Question: I have a project that manages a database with Core Data. This DB works fine, but I need to add a new field in a table. When I create a new version of the data model, add the field and back to create the 'NSManagedObject' subclasses (autogenerated). the application finishes with an error about "unrecognized selector" in the new field that I added.
The new autogenerated table is the next:
'''
#import <Foundation/Foundation.h>
#import <CoreData/CoreData.h>
@class Session;
@interface File : NSManagedObject
@property (nonatomic, retain) NSDate * date;
@property (nonatomic, retain) NSString * fileType;
@property (nonatomic, retain) NSString * pathFile;
@property (nonatomic, retain) NSString * name; // NEW FIELD
@property (nonatomic, retain) Session *session;
@end
'''
'''
#import "File.h"
#import "Session.h"
@implementation File
@dynamic date;
@dynamic fileType;
@dynamic pathFile;
@dynamic name; // NEW FIELD
@dynamic session;
@end
'''
These are all the relationships in the database:

And this is the creation of the entity in the code:
'''
File *newFile = [File createEntity];
newFile.pathFile = pathFile;
newFile.fileType = @"Video";
newFile.name = @"Video 1";
newFile.date = [[NSDate alloc] init];
if ([sessionPicker selected] < sessions.count) {
newFile.session = [sessions objectAtIndex:[sessionPicker selected]];
}
[[NSManagedObjectContext defaultContext]saveToPersistentStoreWithCompletion:nil];
'''
And the error that I mentioned before is the next (only fails in the new field, if I comment the line to add the name of the file, the creation works fine):
'''
Terminating app due to uncaught exception 'NSInvalidArgumentException', reason: '-[File setName:]: unrecognized selector sent to instance 0xc667770'
'''
I tried to remove the references to datamodel and added them again, but this fails too. Also, I tried to clean the project and remove the app of the simulator, but this fails too.
Any solution or suggestion, please?
'''
(lldb) po [[newFile entity] properties]
<__NSArrayM 0xc6f7340>(
(<NSAttributeDescription: 0xc2ac350>), name date, isOptional 1, isTransient 0, entity File, renamingIdentifier date, validation predicates (
), warnings (
), versionHashModifier (null)
userInfo {
}, attributeType 900 , attributeValueClassName NSDate, defaultValue (null),
(<NSAttributeDescription: 0xc2ac3a0>), name fileType, isOptional 0, isTransient 0, entity File, renamingIdentifier fileType, validation predicates (
), warnings (
), versionHashModifier (null)
userInfo {
}, attributeType 700 , attributeValueClassName NSString, defaultValue (null),
(<NSAttributeDescription: 0xc2ac3f0>), name pathFile, isOptional 0, isTransient 0, entity File, renamingIdentifier pathFile, validation predicates (
), warnings (
), versionHashModifier (null)
userInfo {
}, attributeType 700 , attributeValueClassName NSString, defaultValue (null),
(<NSAttributeDescription: 0xc2ac440>), name syncID, isOptional 1, isTransient 0, entity File, renamingIdentifier syncID, validation predicates (
), warnings (
), versionHashModifier (null)
userInfo {
}, attributeType 700 , attributeValueClassName NSString, defaultValue (null),
(<NSRelationshipDescription: 0xc2acc50>), name session, isOptional 1, isTransient 0, entity File, renamingIdentifier session, validation predicates (
), warnings (
), versionHashModifier (null)
userInfo {
}, destination entity Session, inverseRelationship files, minCount 0, maxCount 1, isOrdered 0, deleteRule 1
)
'''
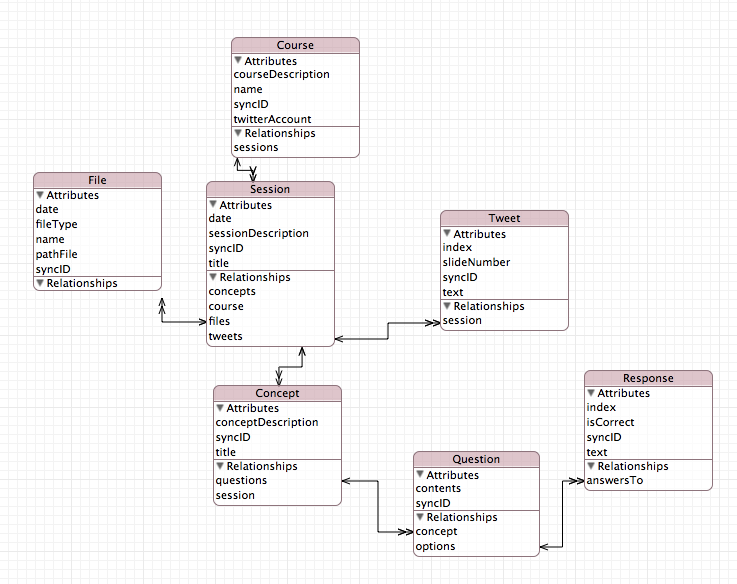
Answer: Finally, I achieved solve the problem: in the "Build phases" (in the properties of the project), I delete a copy of the bundle of the DB and back to added.
The problem was that this bundle was generated in the Derived Data folder, and although I will create new copies, this file is keeping deprecated. When I deleted all files and folders of Derived Data, xCode shows me several errors about this folder and related to the bundle. So, I build the datamodel again, copy the new bundle in the project, and add again (after delete the old bundle) in the "Build phases" of the project.